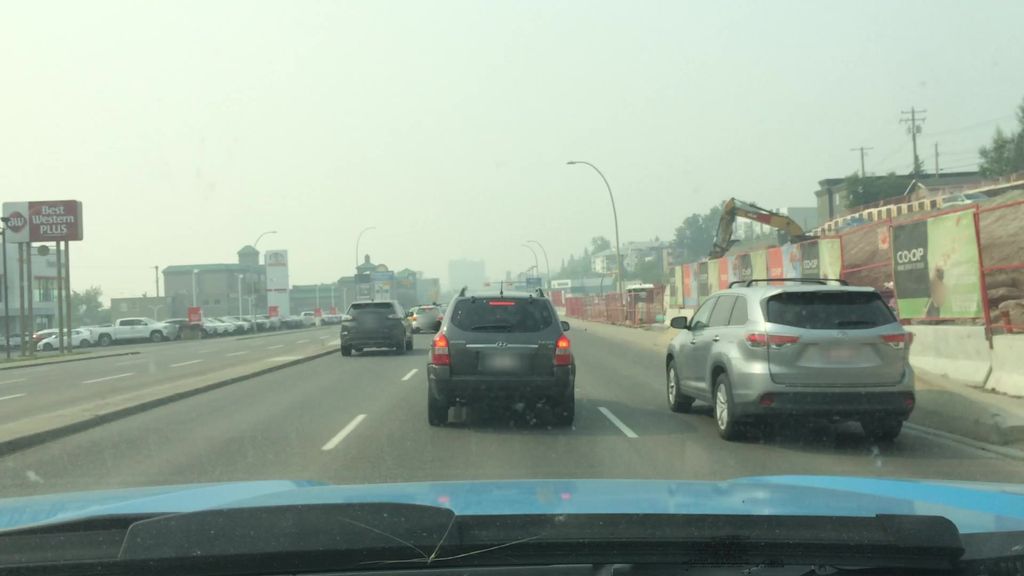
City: calgary